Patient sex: M
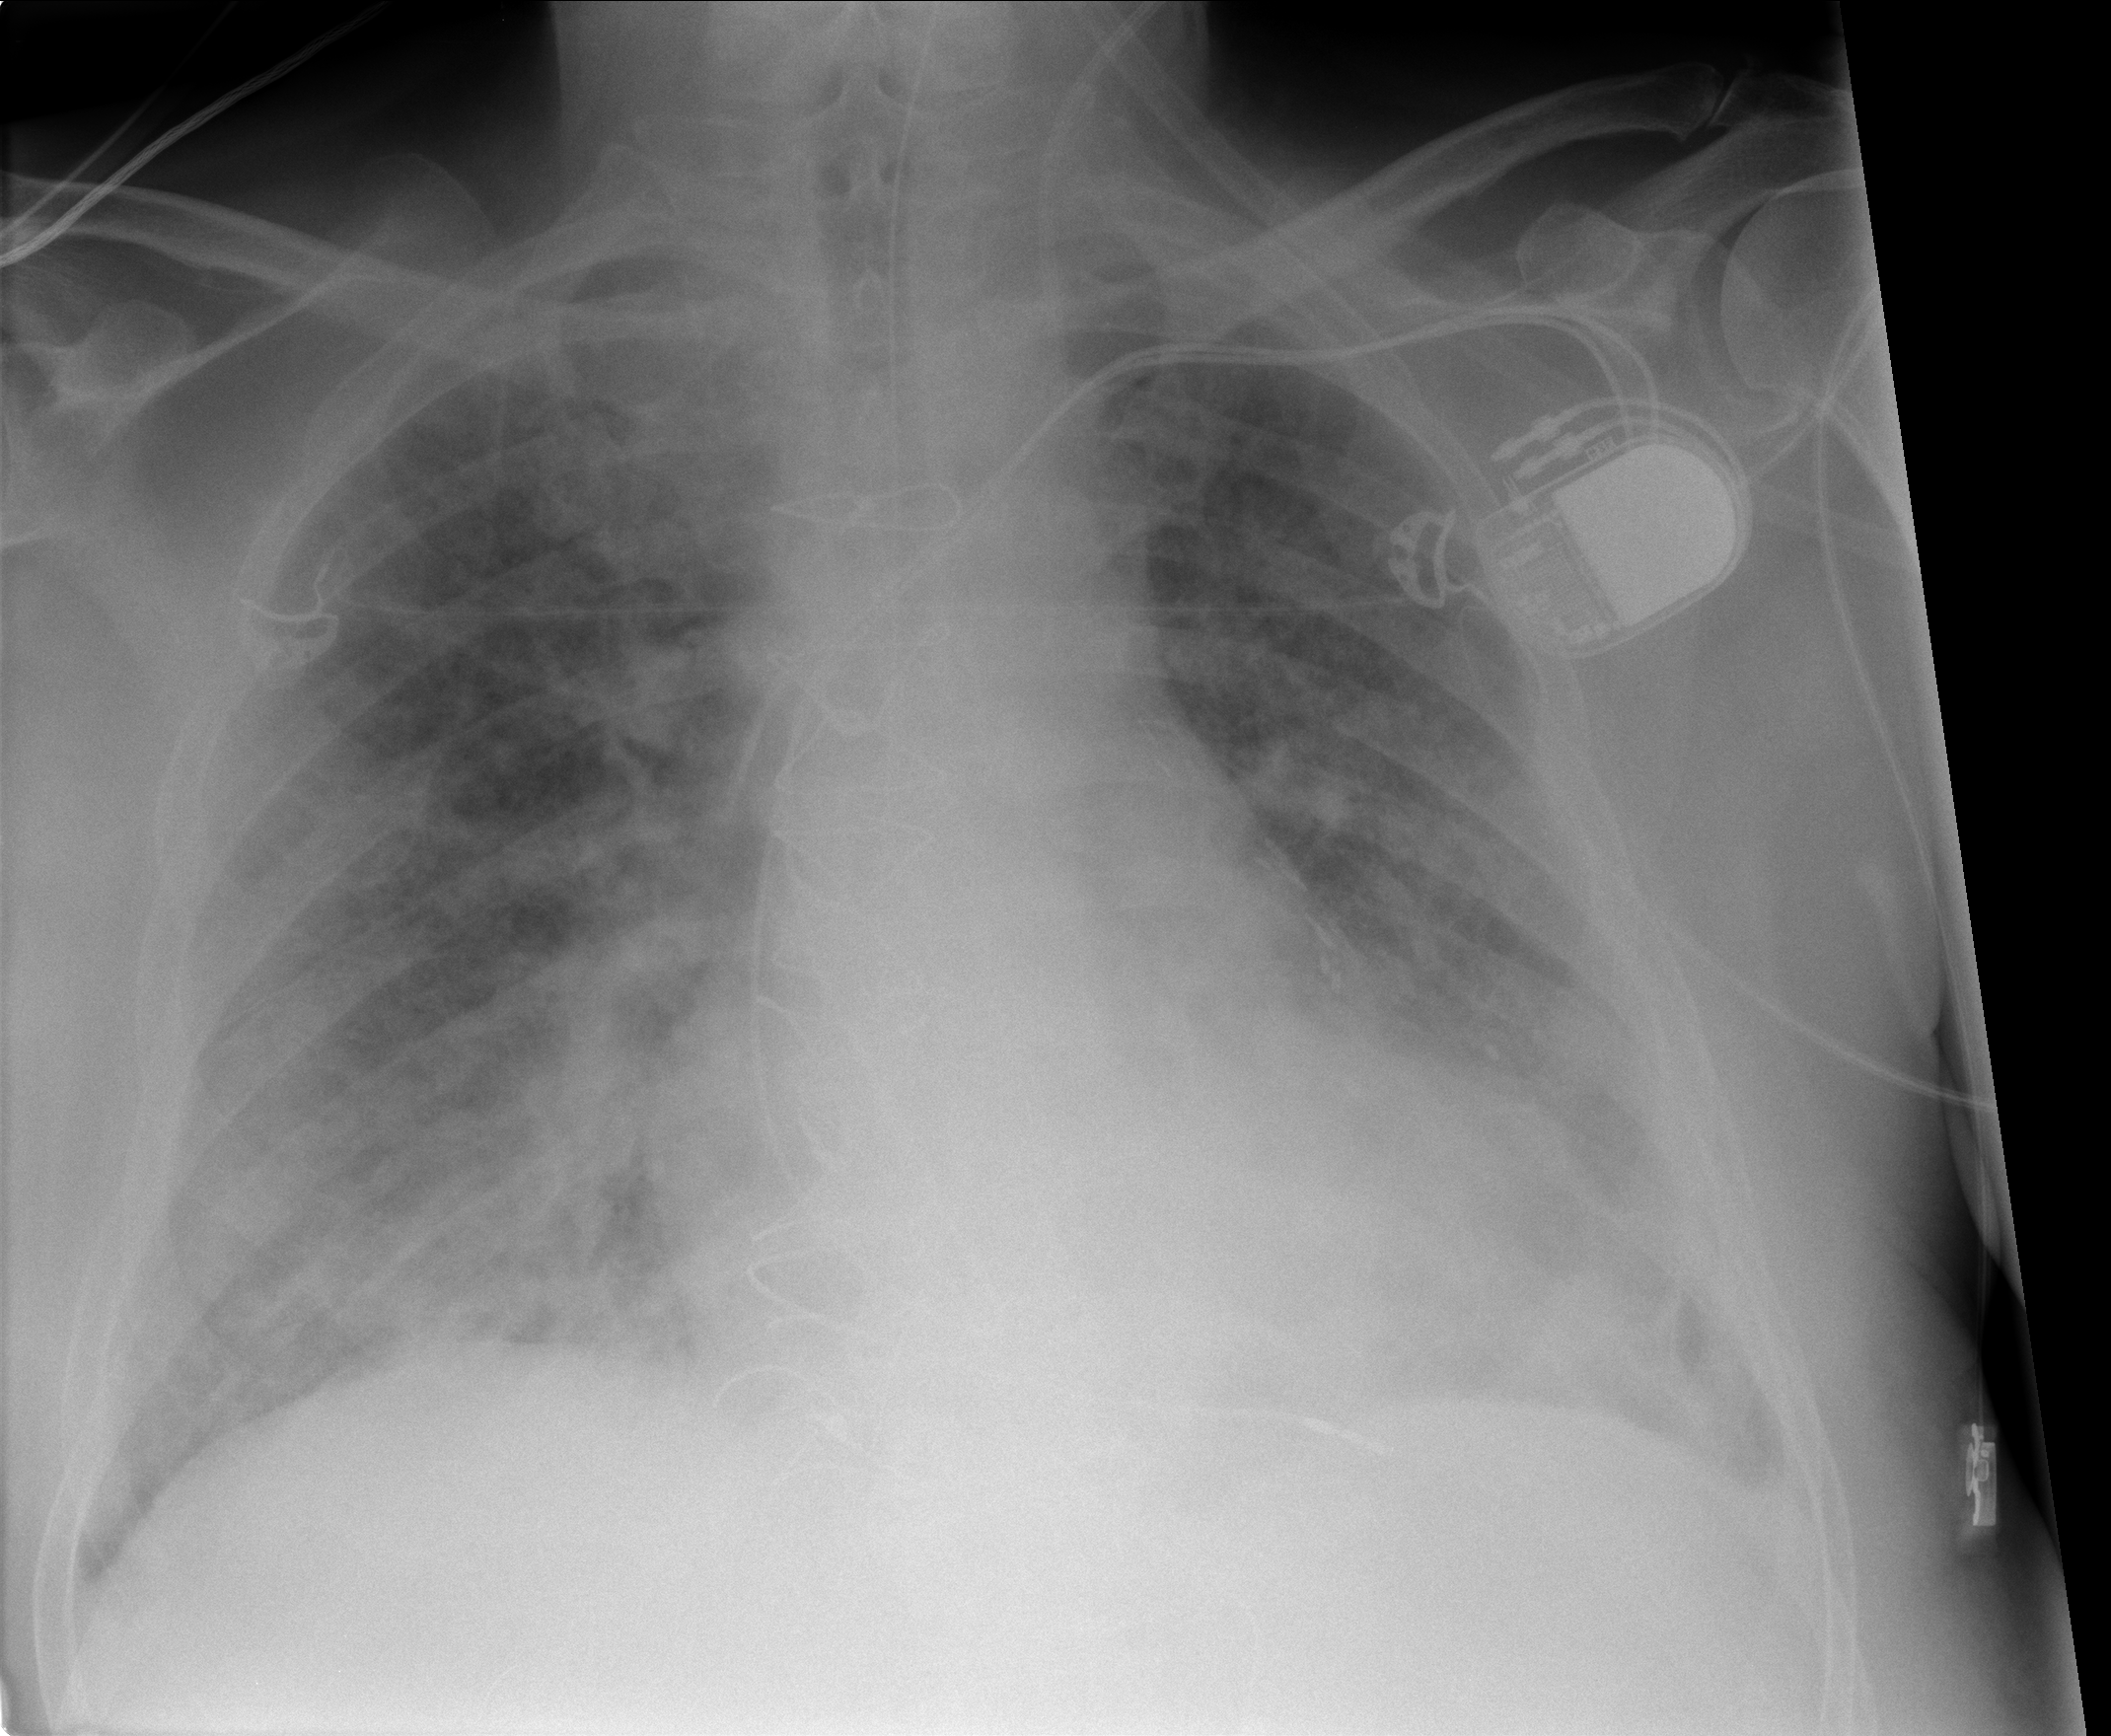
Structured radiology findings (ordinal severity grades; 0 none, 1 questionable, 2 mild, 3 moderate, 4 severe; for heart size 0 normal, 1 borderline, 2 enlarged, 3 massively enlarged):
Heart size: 2
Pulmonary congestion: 2
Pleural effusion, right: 0
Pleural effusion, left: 1
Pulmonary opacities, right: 3
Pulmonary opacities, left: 3
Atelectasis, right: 2
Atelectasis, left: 2